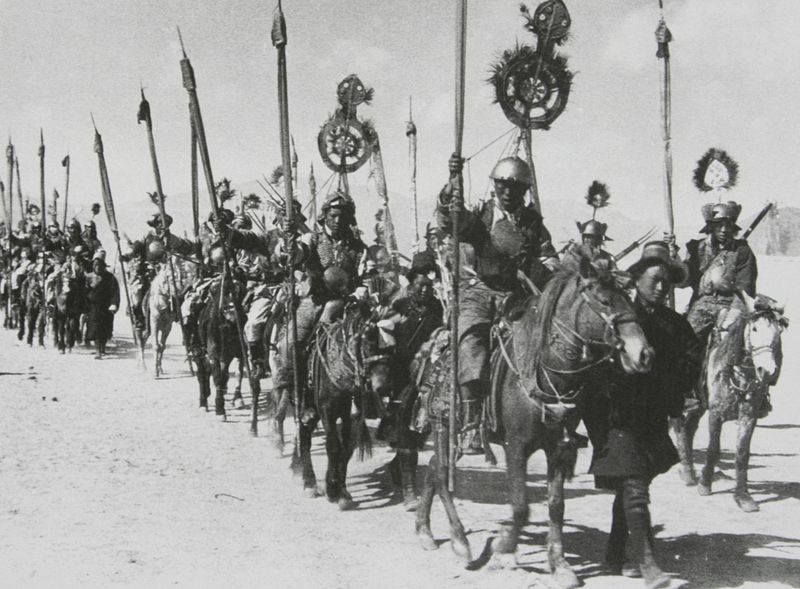
Titel: Lhasa, die große Neujahrsparade (Reiter in Panzer-Kostümen)
Künstler: Ernst Schäfer
Standort: Koblenz
Institution: Bundesarchiv
Schlagwörter: himmel, kampf, schatten, weiß, sand, grau, licht, männer, schwarz, erde, sonne, boden, pferde, reiter, federbusch, hufe, reiten, zaumzeug, zügel, fahnen, wüste, zug, krieg, foto, fotografie, photographie, heiss, linie, asien, schilder, schwarzweiß, waffen, reihe, ritter, rüstung, photo, helme, kavallerie, krieger, lanzen, kränze, speere, parade, weisss, aufnahme, and, trophäen, dokumentation, siegeszug, mongolei, vorderasien, mongolen, siegesparade, berittene, aumzeug, helmbushc, kriegszeichen, siegerparade